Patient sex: M
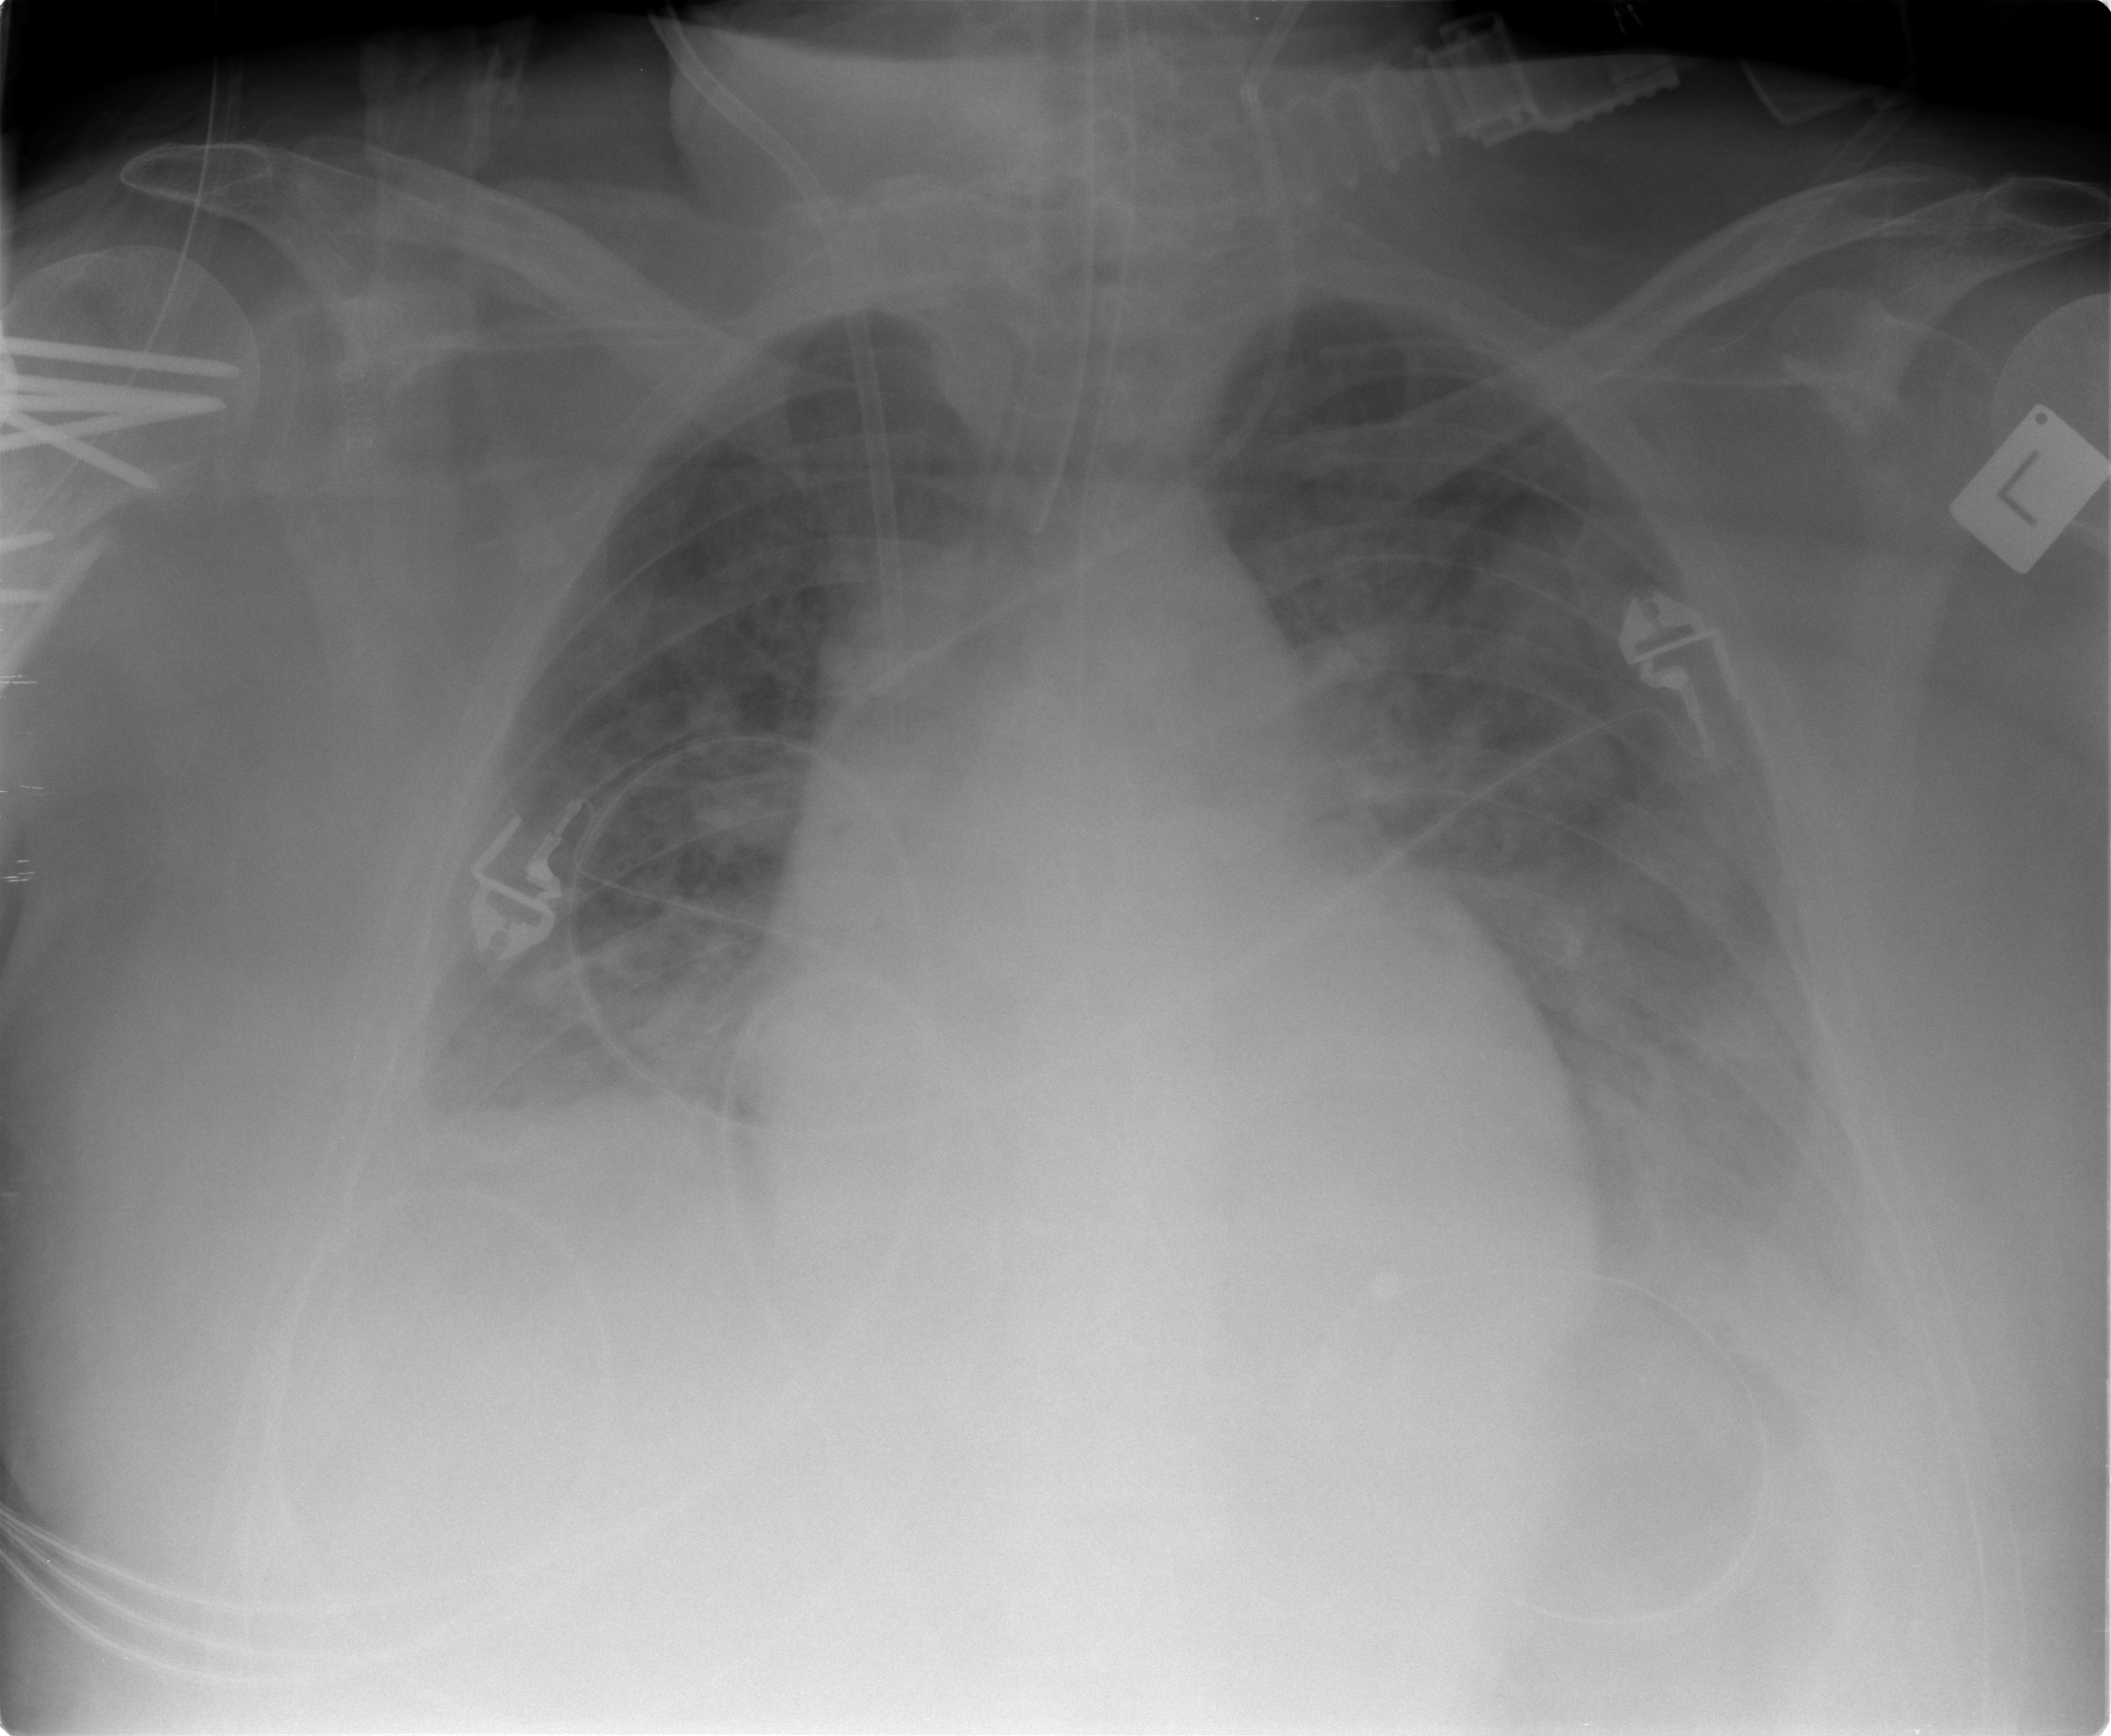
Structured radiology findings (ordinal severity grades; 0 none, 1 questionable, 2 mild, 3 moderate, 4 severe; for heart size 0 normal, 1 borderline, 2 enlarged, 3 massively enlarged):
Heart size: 2
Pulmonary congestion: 2
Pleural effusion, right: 2
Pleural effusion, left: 2
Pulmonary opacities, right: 0
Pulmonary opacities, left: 0
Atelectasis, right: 2
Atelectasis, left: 2